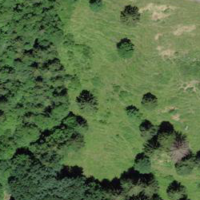
EUNIS habitat code: 43
Species observed at this site:
Geum rivale